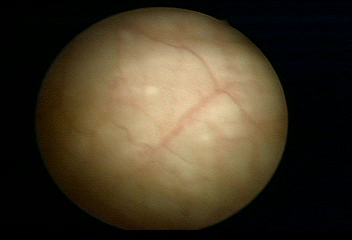
Modality: WLC
Class: Normal mucosa
Bladder cancer association: No